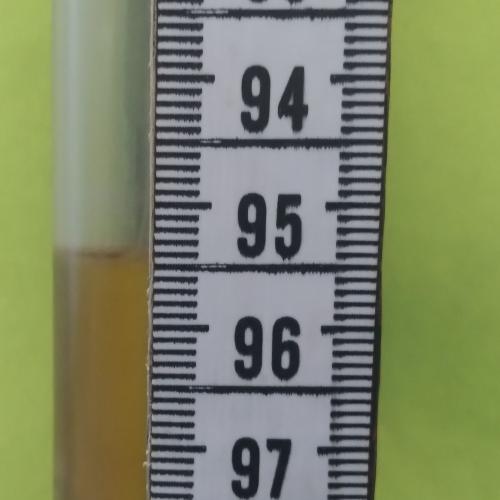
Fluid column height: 95.4 cm